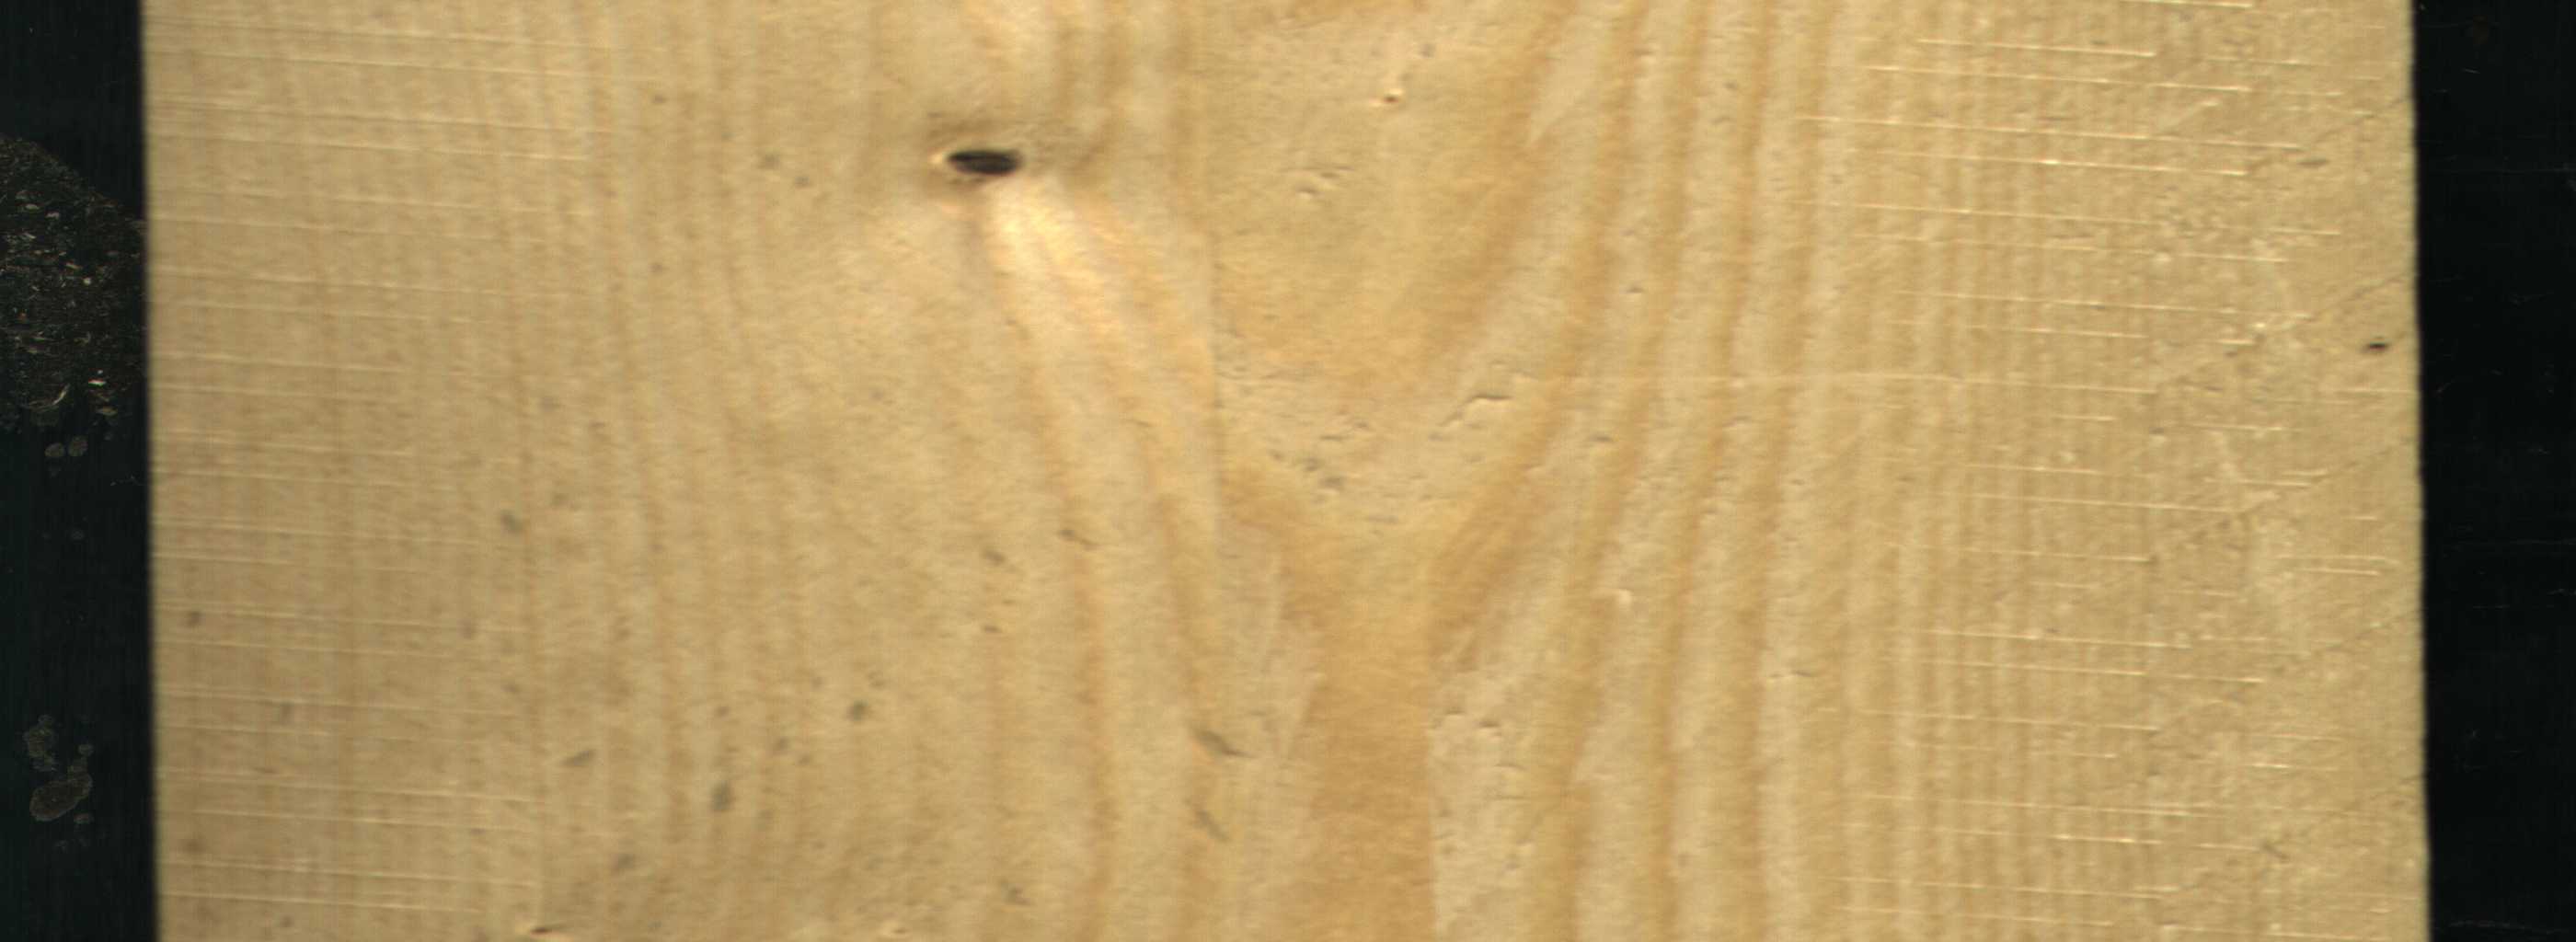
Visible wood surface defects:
Dead_Knot